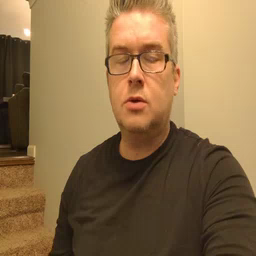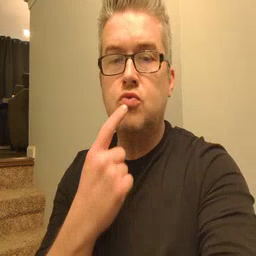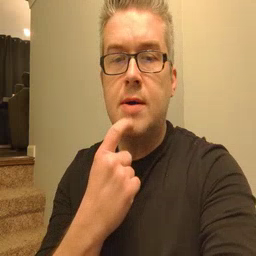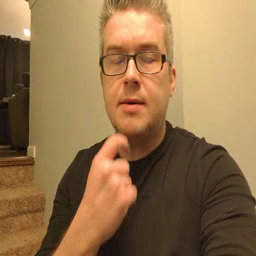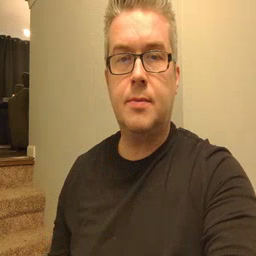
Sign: red